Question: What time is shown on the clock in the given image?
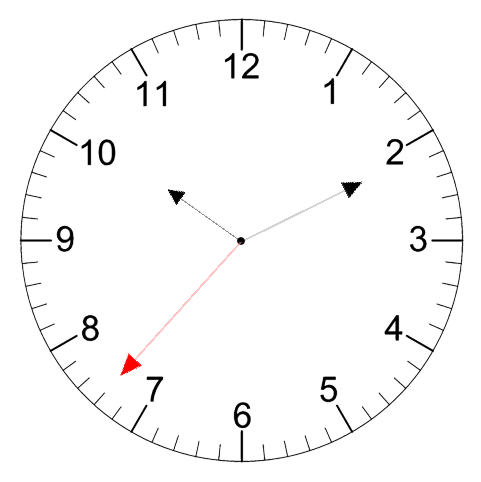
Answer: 10:10:37